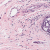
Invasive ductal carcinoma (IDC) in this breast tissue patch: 0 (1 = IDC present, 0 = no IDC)